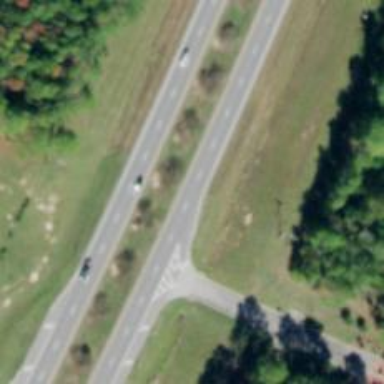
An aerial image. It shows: Expressway with dual carriageways made of asphalt at trunk level.